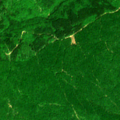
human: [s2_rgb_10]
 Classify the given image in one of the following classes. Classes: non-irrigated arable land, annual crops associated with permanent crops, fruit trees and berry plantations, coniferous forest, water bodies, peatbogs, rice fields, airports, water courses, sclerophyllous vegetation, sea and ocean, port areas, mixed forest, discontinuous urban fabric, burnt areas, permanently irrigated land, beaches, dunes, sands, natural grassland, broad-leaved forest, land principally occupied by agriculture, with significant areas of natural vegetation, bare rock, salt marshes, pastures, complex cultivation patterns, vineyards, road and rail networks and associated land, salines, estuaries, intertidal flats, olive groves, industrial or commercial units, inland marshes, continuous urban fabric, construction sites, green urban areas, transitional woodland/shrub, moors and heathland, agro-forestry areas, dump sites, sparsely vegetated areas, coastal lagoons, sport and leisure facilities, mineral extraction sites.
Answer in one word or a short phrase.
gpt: broad-leaved forest, mixed forest